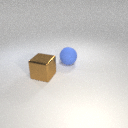
large brown metal cube in front of large blue rubber sphere